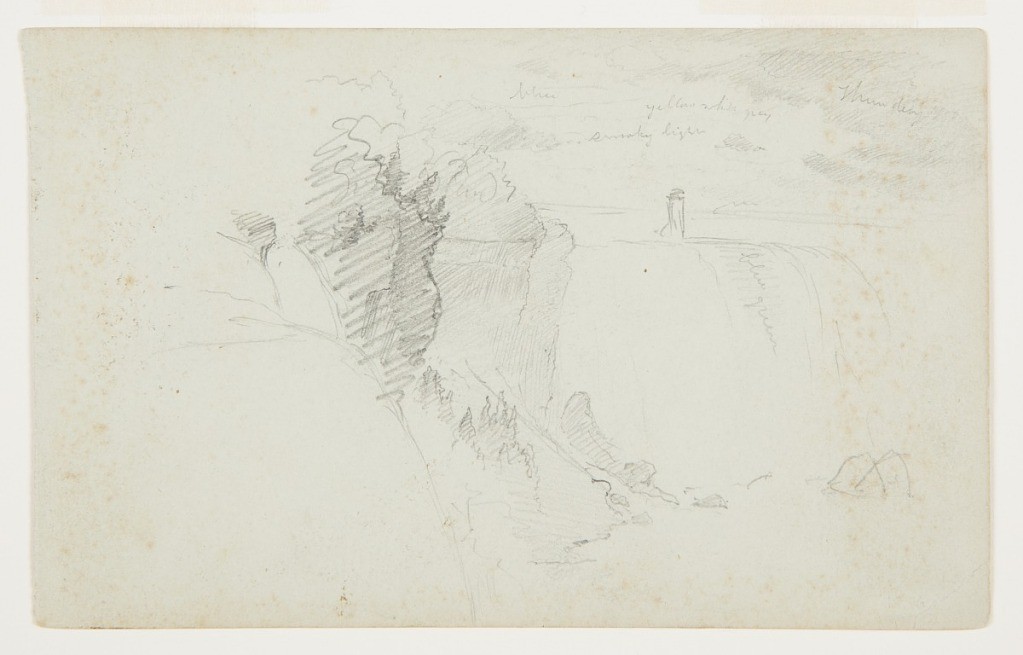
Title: Niagara Falls from the American Side, New York
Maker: Frederic Edwin Church, American, 1826–1900
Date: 1856
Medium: Graphite on gray-green wove paper; verso: graphite
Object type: Drawing
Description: Landscape sketch showing a view of Niagara Falls from the American side, viewed from midway up the bank. In the foreground at center left, the nearby vertical cliffs--partially covered in trees--extend in layers in the middle distance at center. At center right, Terrapin Tower is perched atop the edge of Horseshoe Falls at Terrapin Point, while, below it, water pours over the edge of the Falls in ribbons. Rocks and boulders are visible at the base of the Falls at lower right. Dramatic storm clouds are visible in the sky above.

Verso: Landscape sketch at Niagara Falls showing a view of Goat Island and Terrapin Tower from the American side, New York. At center, two overlapping cliffs are visible--the most distant being that of Goat Island. Just beyond it, Terrapin Tower is shown perched atop Horseshoe Falls, with most of the Falls left unrendered.